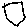
Label: hexagon